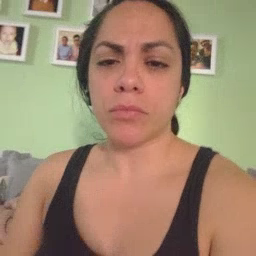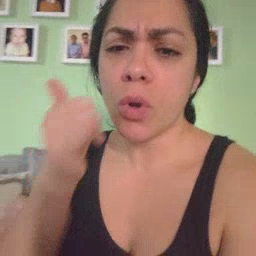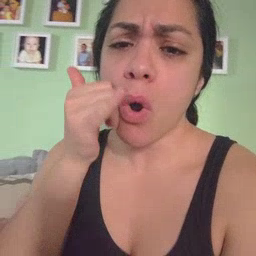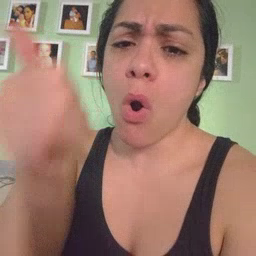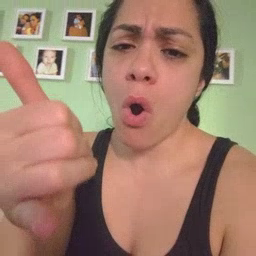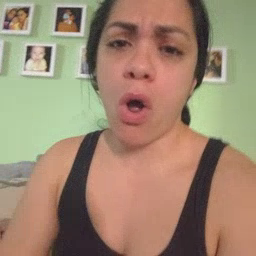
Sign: callonphone